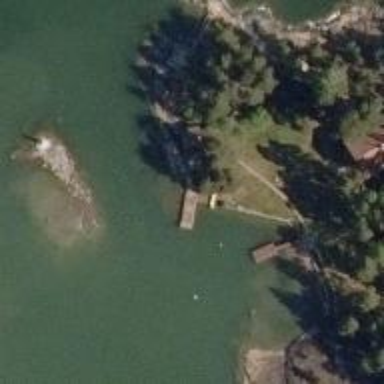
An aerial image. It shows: Man-made pier.